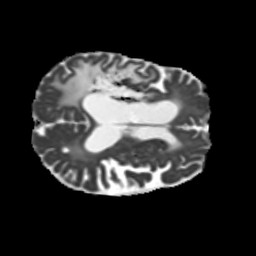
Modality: MD
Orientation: axial
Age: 58
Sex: male
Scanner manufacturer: siemens
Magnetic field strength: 3 T
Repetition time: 5.25 s
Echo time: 0.08 s